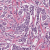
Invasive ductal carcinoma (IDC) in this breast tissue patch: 1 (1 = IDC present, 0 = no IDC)